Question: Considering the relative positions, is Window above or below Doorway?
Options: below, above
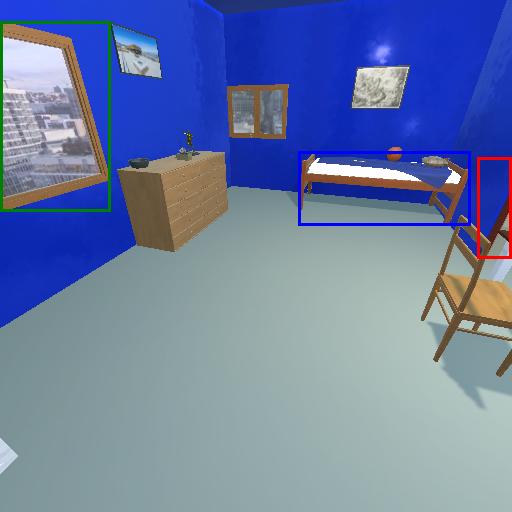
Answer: below